五年级 · 立体几何学
某快递公司把长方体物体用纸箱包装好，再用打包带如图捆起来（打结处长 20 厘米），一共用多长厘米的打包带呢?

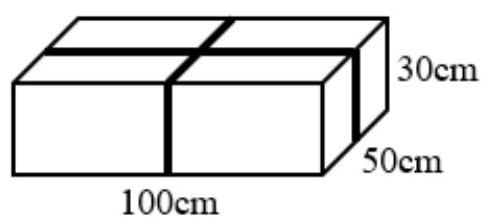
答案: 解440 厘米

【分析】通过观察图形可知：打包带包含 2 条长、 2 条宽、 4 条高和结的长度, 即打包带的总长 $=$ 长 $\times 2$ + 宽 $\times 2+$ 高 $\times 4+20$, 据此列式计算即可。

【详解】 $100 \times 2+50 \times 2+30 \times 4+20$

$=200+100+120+20$

$=440$ (厘米)

答: 一共用 440 厘米的打包带。

【点睛】通过观察捆扎的形式确定打包带包含几条长、几条宽、几条高是解决此类问题的关键。